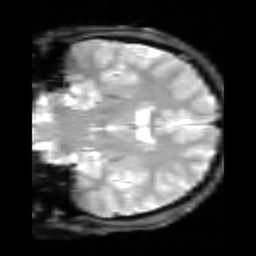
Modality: inplaneT2
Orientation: coronal
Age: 22
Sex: male
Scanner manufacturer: siemens
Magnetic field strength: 2.894 T
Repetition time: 5 s
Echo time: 0.033 s